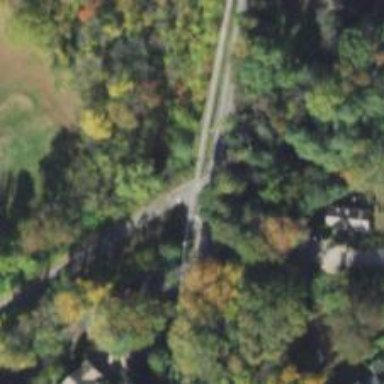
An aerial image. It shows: Abandoned railway track beside cycleway.